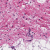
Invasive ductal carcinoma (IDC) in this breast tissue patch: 0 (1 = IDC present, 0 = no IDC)